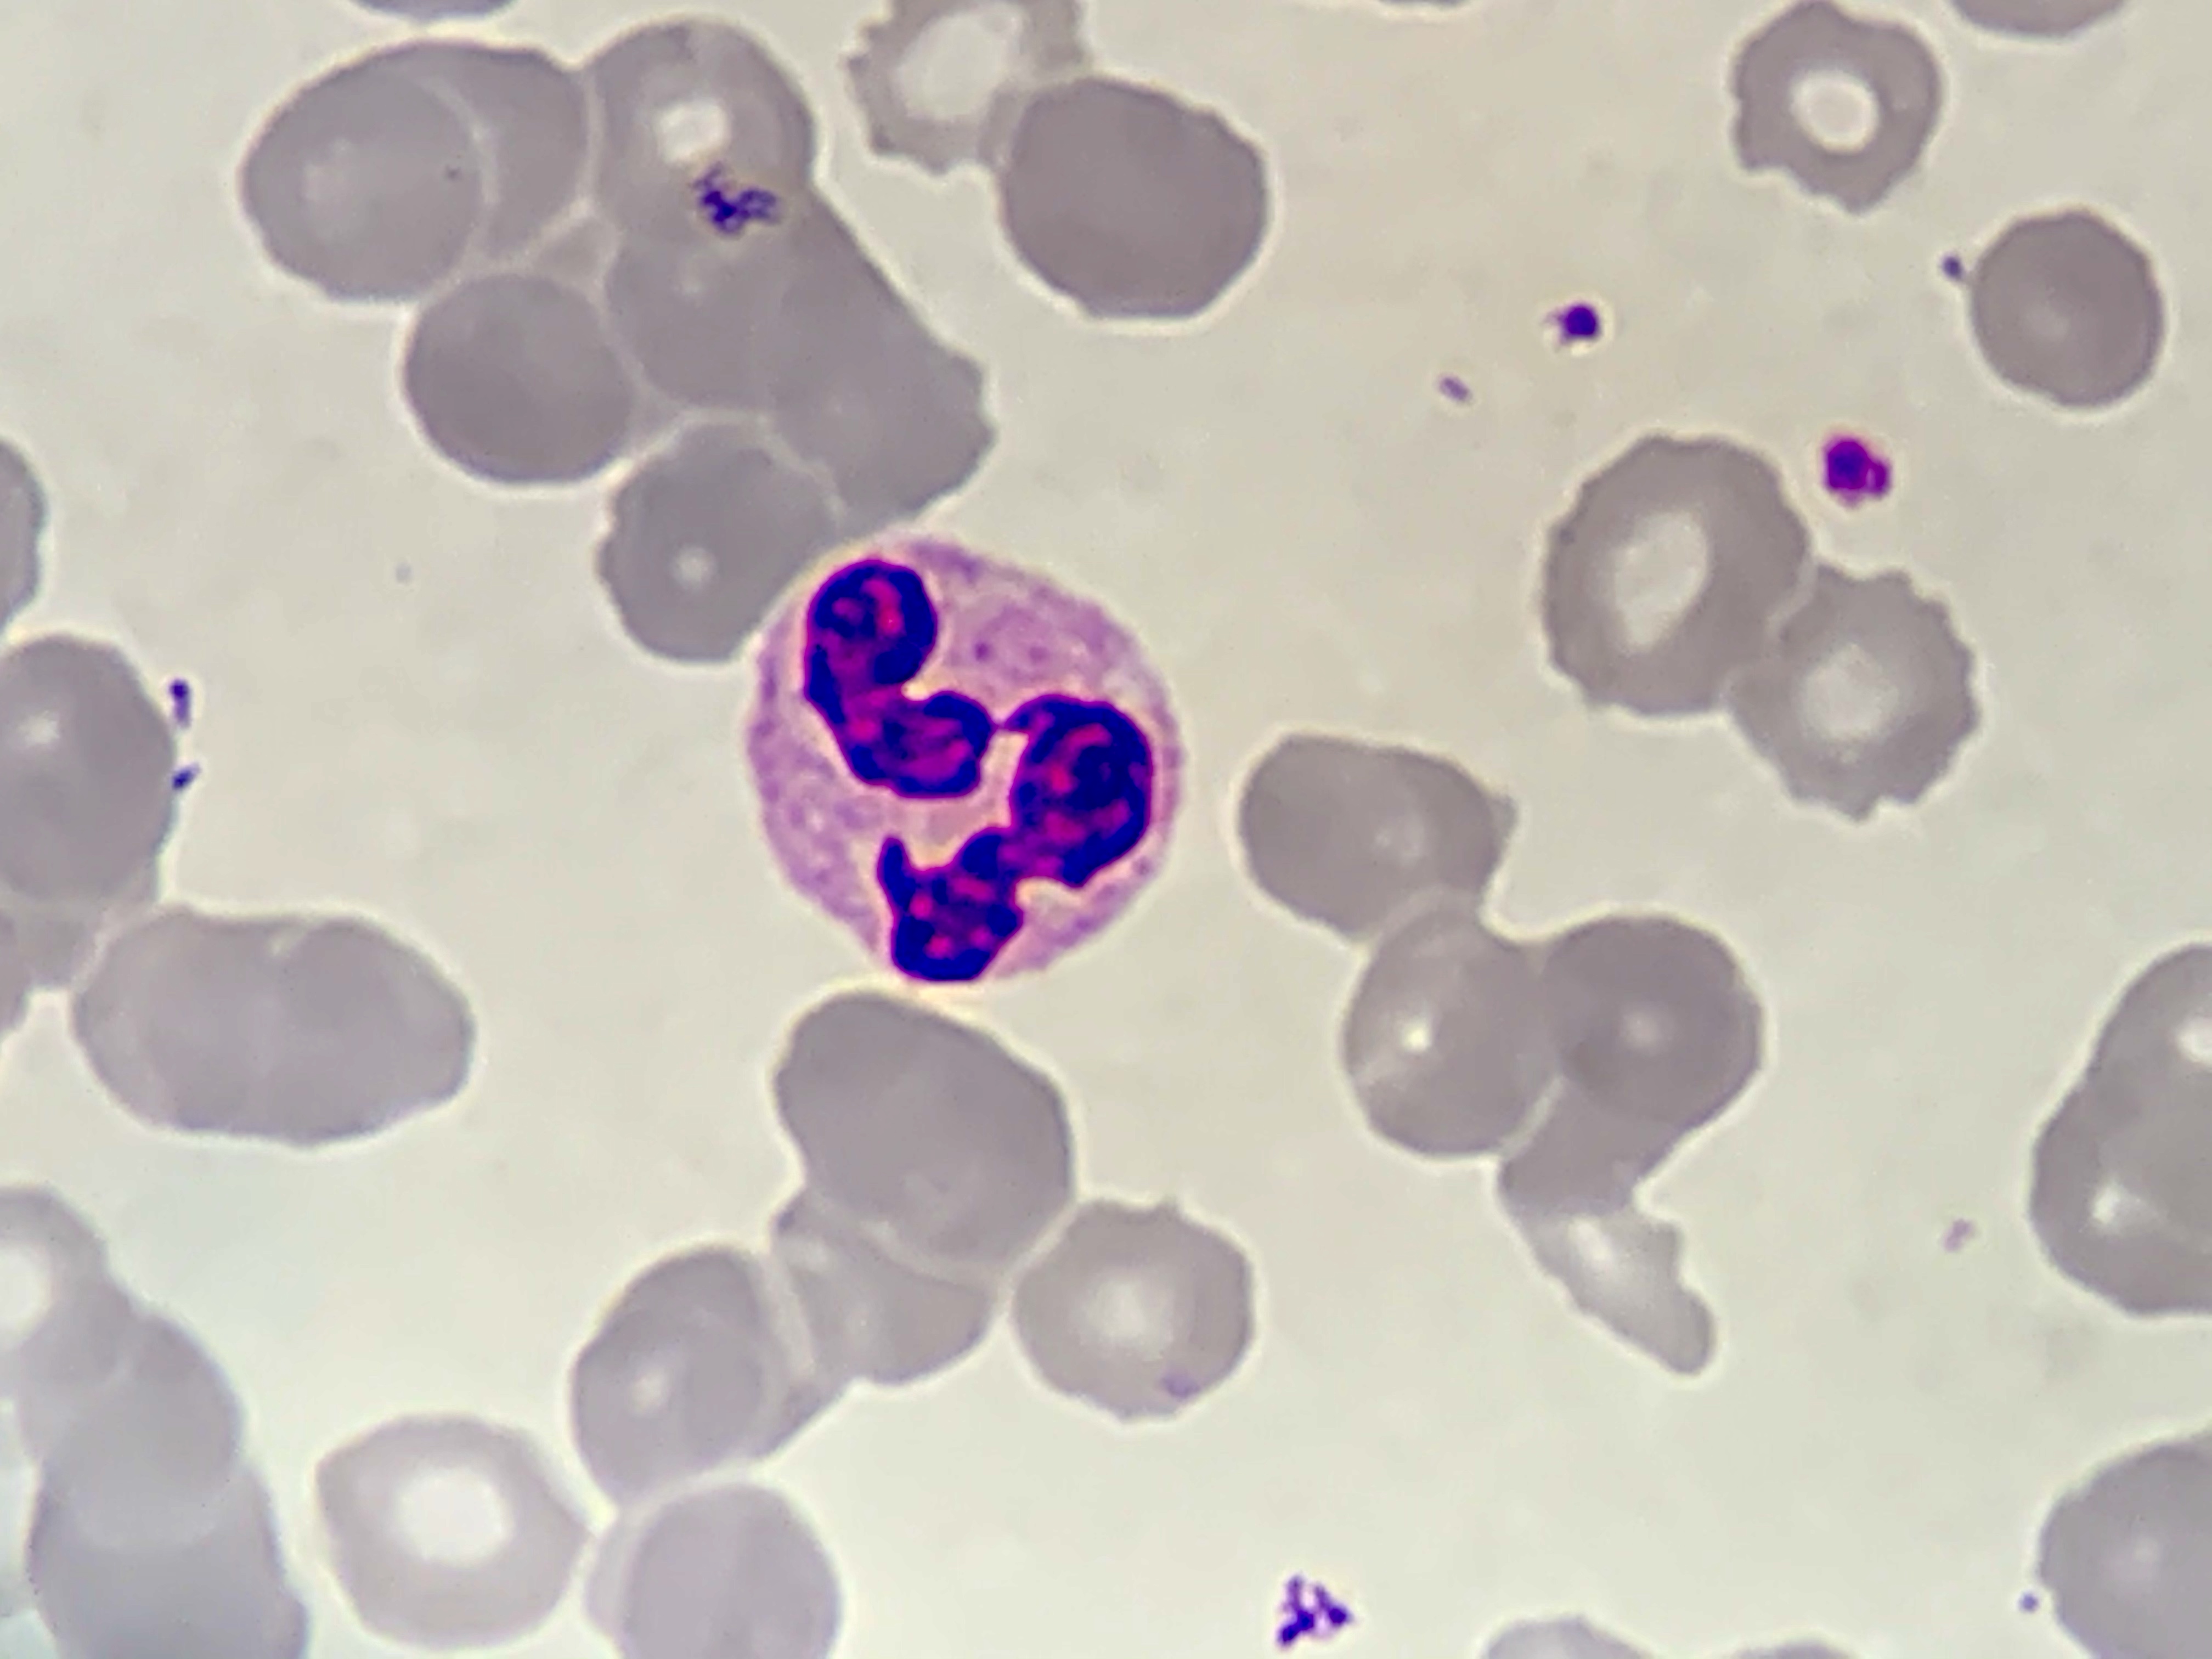
Cell type: NEUTROPHILS